Question: Lately we been having a lot of problems with our mysql server i have been running some test with a profiler (JetProfiler) and a stresstester (loadUI). I have noticed that after having atleast 20 connections run with loudUI at same time it already makes it unable to connect or connect REALLY slow to the webpage. Jetprofiler says that prety much every query we run is bad since they all use full table scans, I'm wondering if this could actually be the problem.
Here's a screenshot of a query that probably gets run the most:

how would I improve this?
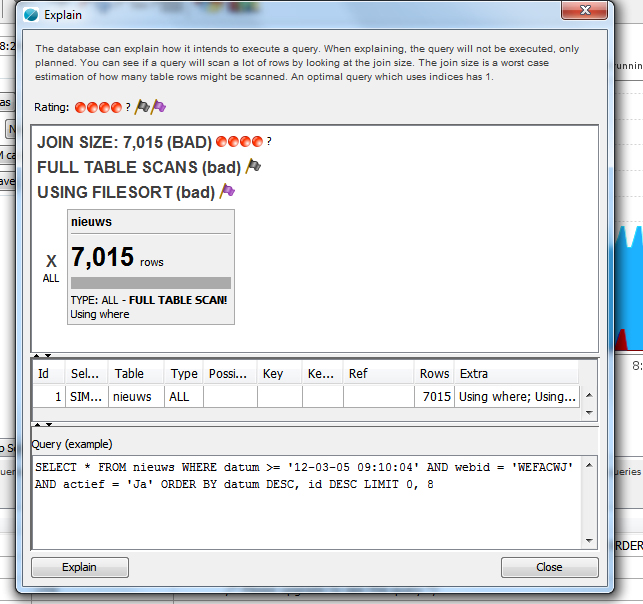
Answer: Just create single indices for following columns: datum, webid, and actief:
'''
create index idx_datum on nieuws(datum);
create index idx_webid on nieuws(webid);
create index idx_actief on nieuws(actief);
'''
This should yield in a better performance of this query.